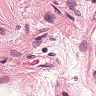
Metastatic tissue present: no